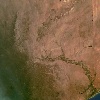
Label: land